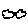
Label: cloud